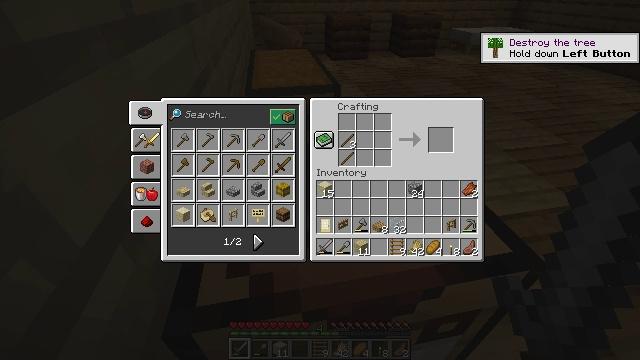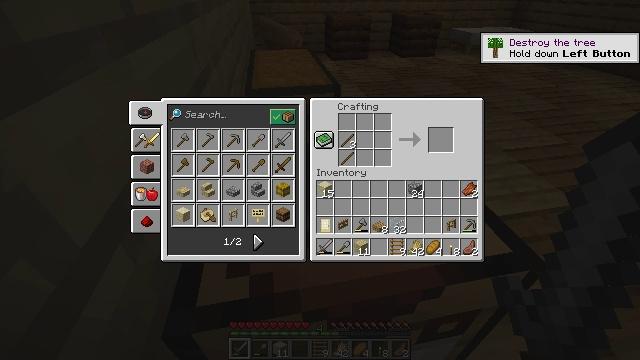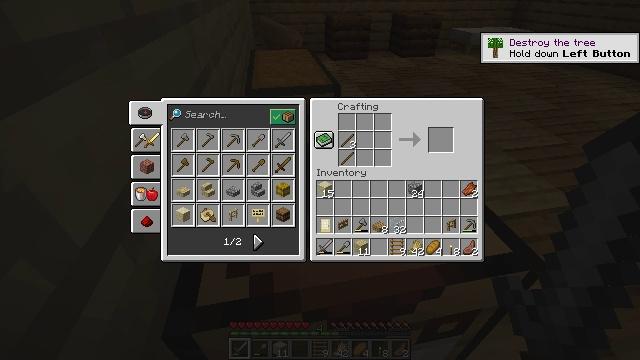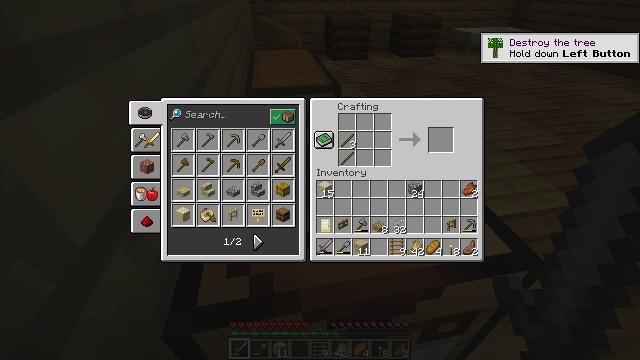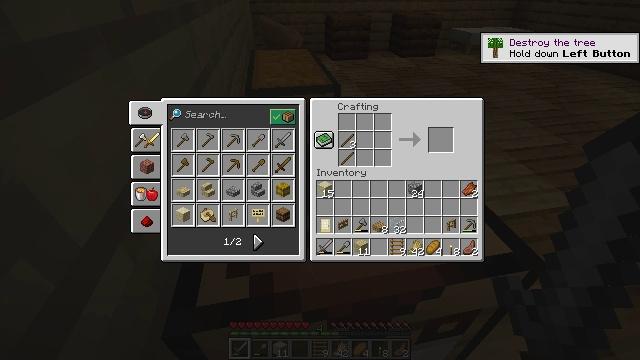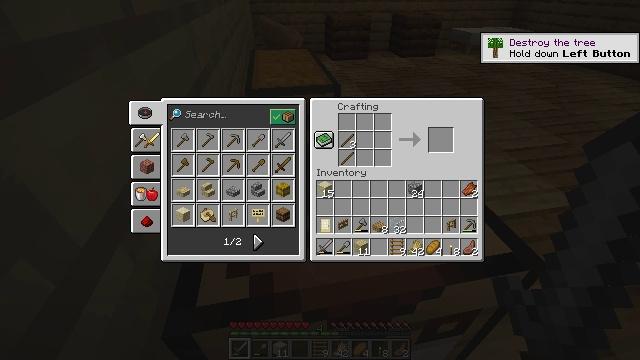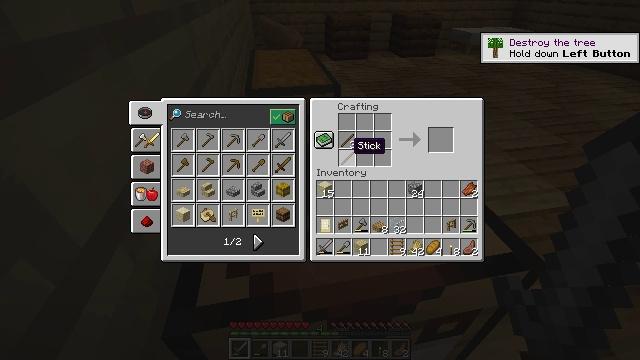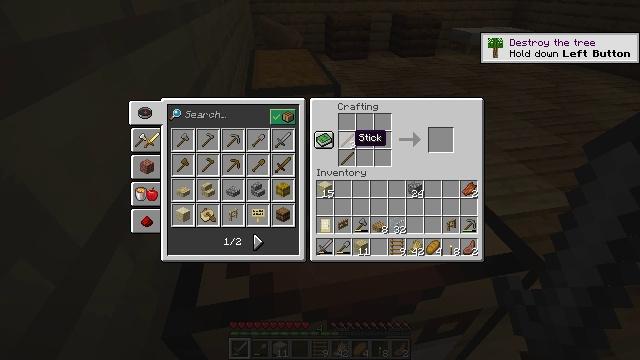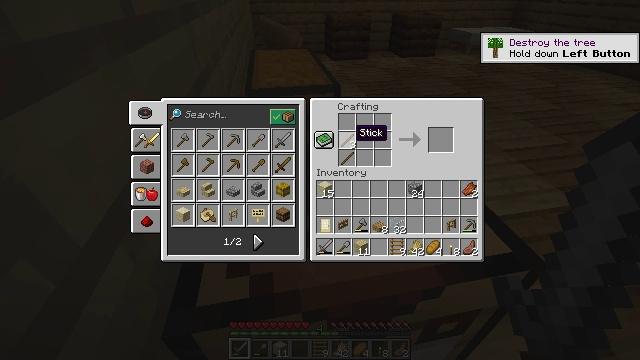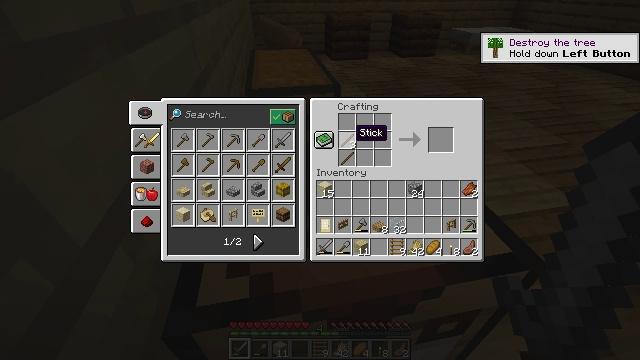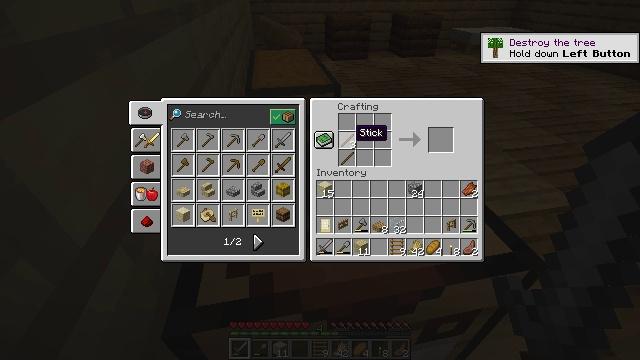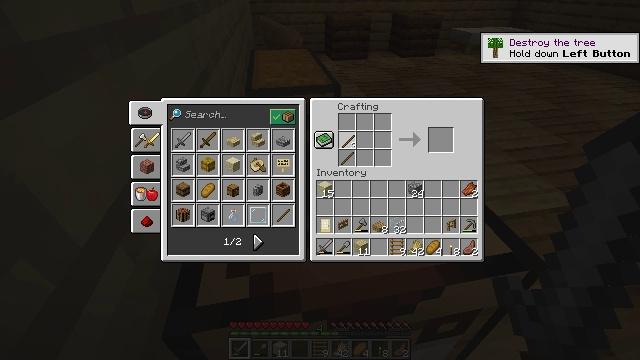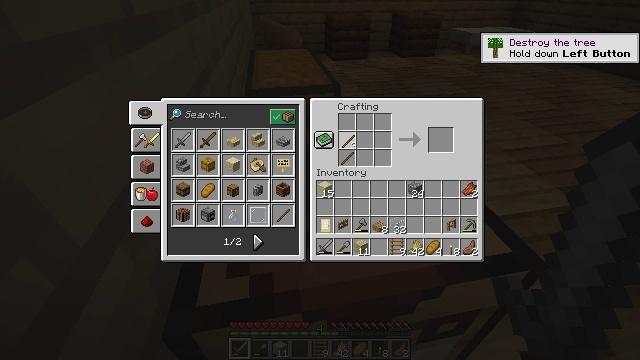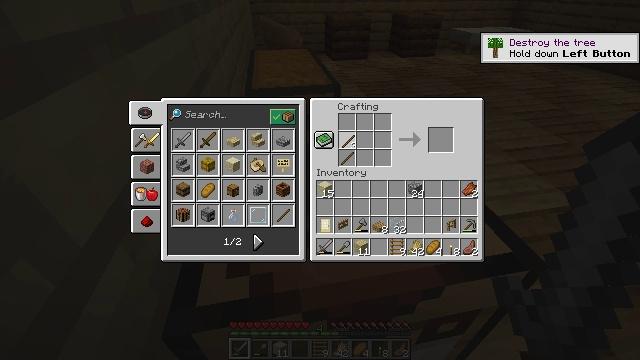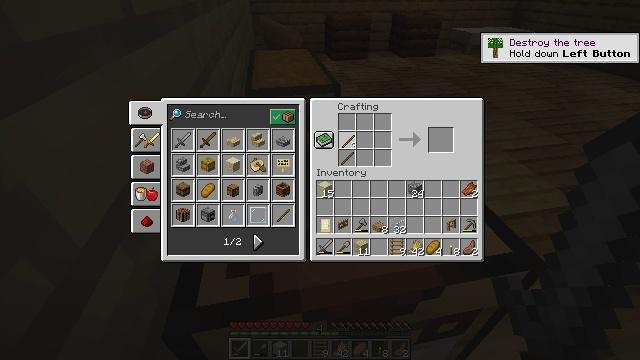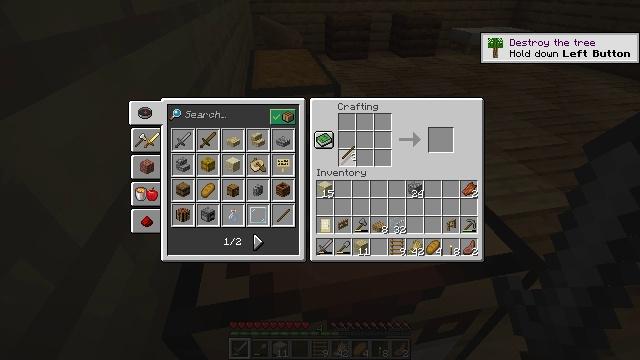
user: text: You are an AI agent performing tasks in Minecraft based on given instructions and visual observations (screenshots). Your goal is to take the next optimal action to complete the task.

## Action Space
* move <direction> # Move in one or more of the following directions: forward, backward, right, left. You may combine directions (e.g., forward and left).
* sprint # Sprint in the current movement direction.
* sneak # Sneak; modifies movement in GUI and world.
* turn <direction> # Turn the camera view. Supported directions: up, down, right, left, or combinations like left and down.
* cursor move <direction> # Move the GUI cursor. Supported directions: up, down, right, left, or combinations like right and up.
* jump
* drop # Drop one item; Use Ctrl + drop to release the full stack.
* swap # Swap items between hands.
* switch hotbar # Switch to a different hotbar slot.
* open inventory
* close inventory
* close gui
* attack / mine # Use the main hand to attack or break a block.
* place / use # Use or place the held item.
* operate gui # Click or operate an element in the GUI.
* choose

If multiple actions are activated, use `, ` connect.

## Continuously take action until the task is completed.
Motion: motion action
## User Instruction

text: Retrieve oak planks from the wooden block.
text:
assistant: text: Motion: no_op
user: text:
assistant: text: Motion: operate gui
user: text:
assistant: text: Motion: operate gui
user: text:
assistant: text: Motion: operate gui
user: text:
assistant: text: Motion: operate gui
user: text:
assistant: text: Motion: cursor move up
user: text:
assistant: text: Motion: cursor move up
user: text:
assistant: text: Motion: no_op
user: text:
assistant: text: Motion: no_op
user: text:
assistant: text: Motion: no_op
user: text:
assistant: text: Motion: operate gui
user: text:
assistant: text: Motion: operate gui
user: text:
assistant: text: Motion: operate gui
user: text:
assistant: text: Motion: no_op
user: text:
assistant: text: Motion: cursor move down
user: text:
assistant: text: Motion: no_op
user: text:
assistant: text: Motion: no_op
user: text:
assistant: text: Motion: no_op
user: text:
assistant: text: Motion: operate gui
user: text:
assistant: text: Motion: operate gui
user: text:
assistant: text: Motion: operate gui
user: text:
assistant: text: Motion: operate gui
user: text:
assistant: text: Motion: no_op
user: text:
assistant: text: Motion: no_op
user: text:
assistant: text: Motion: no_op
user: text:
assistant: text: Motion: no_op
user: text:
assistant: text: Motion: no_op
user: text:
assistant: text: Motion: no_op
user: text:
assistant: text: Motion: no_op
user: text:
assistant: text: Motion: no_op